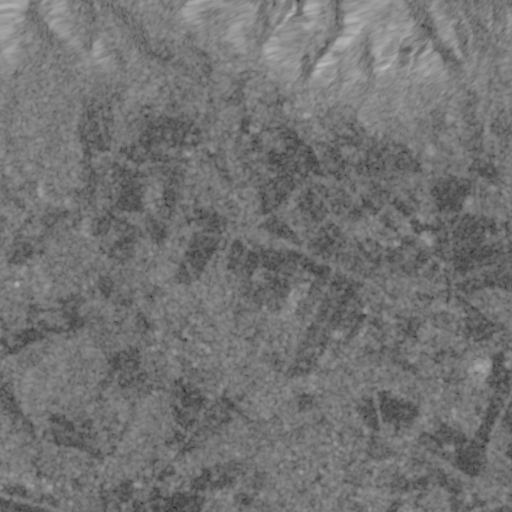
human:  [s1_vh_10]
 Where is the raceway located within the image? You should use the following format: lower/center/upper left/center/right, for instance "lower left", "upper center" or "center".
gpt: The raceway is located in the lower left of the image.
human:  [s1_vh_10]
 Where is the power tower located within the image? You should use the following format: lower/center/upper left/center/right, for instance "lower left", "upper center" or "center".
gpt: There is no power tower in the image.

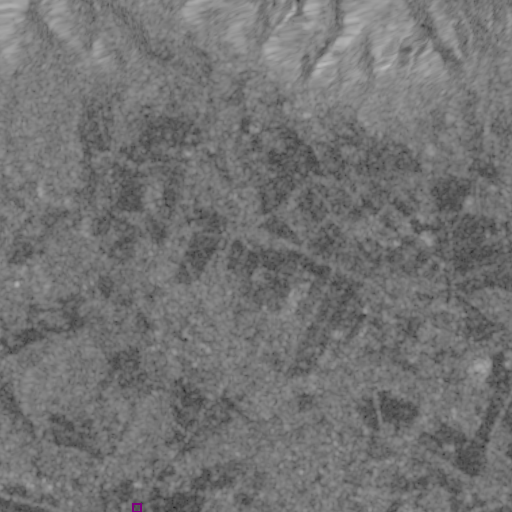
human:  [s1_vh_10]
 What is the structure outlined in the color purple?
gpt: The structure outlined in purple is a park.
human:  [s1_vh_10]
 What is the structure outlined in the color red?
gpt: There is no red outline.